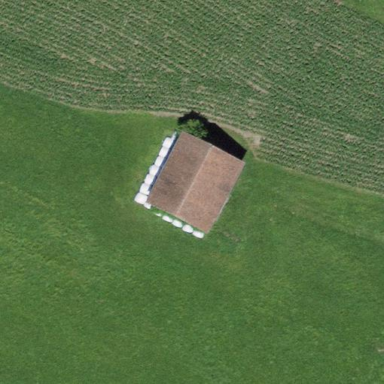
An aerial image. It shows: Rural barn.